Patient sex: F
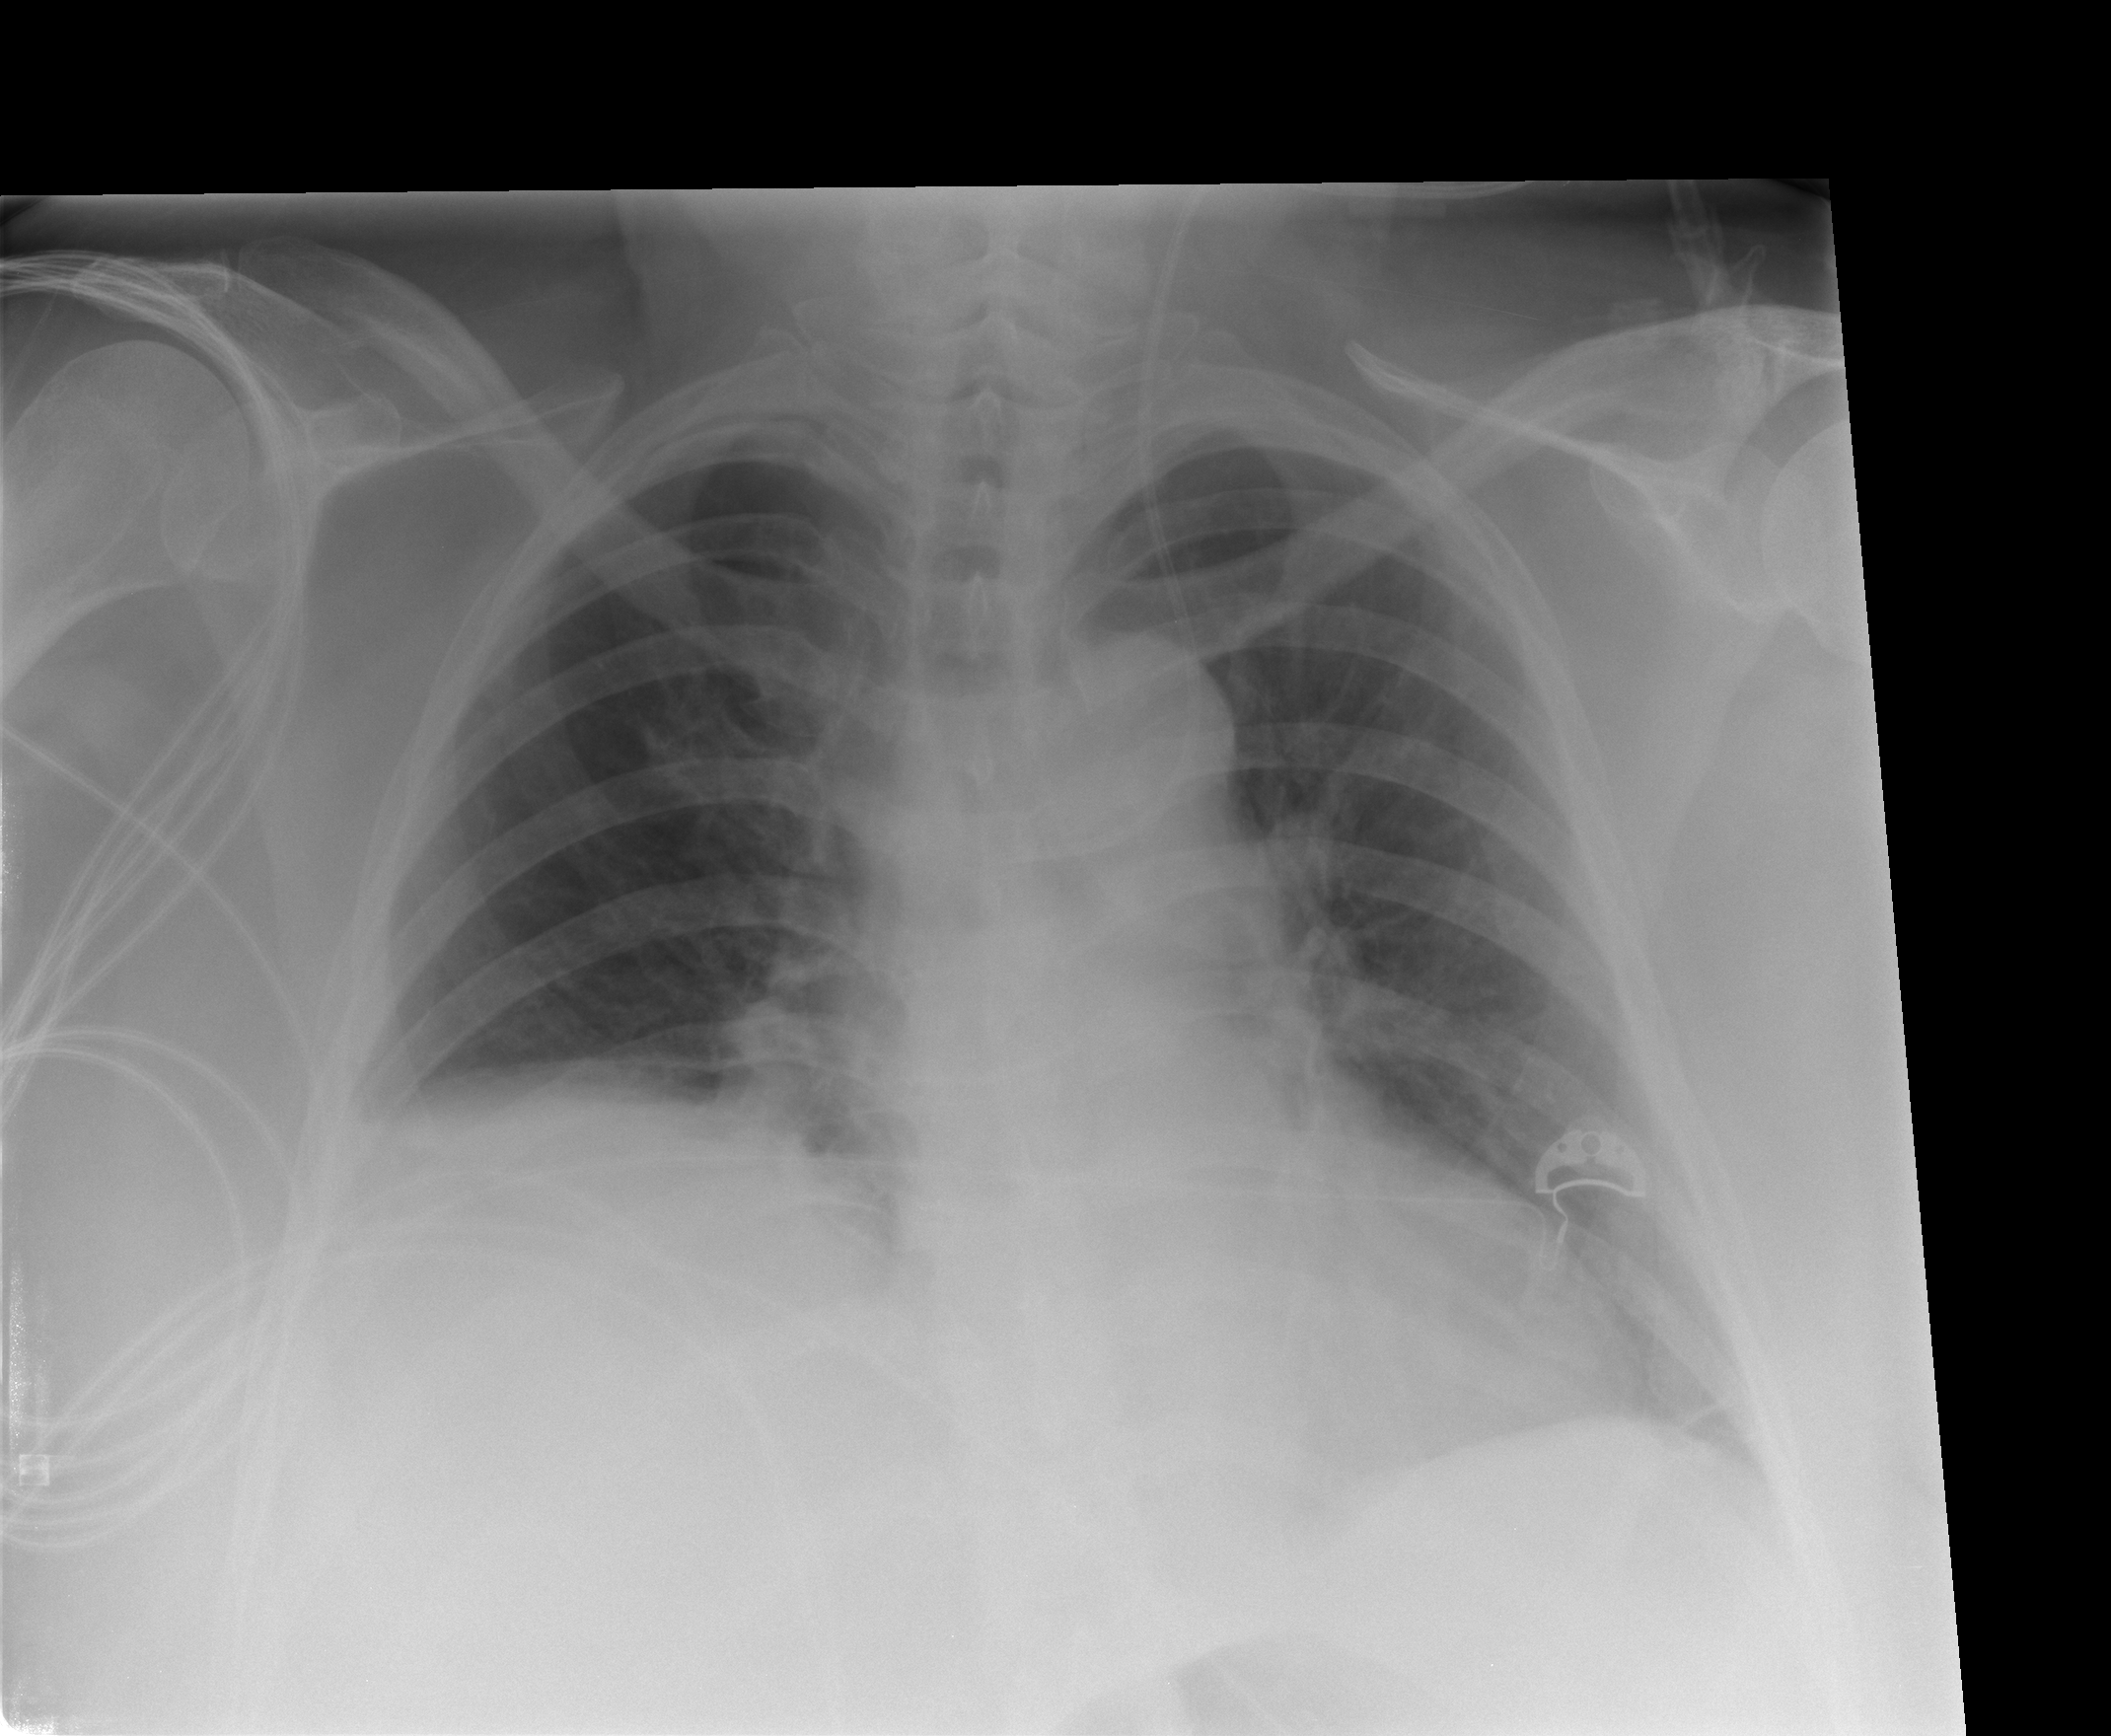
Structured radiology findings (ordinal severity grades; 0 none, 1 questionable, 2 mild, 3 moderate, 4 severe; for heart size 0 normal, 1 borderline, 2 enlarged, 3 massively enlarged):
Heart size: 1
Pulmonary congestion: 1
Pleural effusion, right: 3
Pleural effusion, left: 0
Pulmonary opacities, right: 0
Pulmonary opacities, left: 0
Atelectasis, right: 4
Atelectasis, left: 0